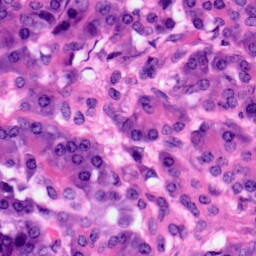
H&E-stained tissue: Pancreatic